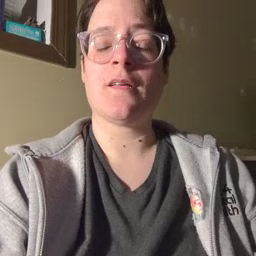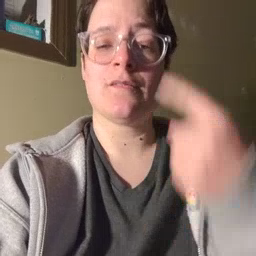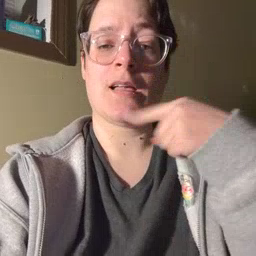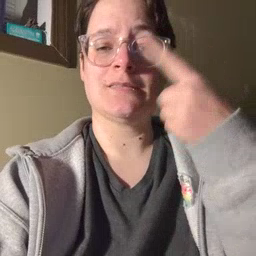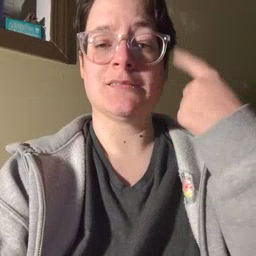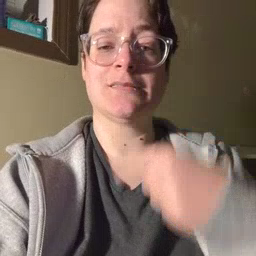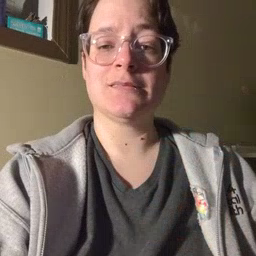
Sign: face